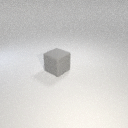
large gray rubber cube